Question: I have a dialog box that is called once an ajax call loads an image with an unknown size. I have a max height and max width. I have found similar issues, but the answers have not solved my problem. As of now I am taking the screen width and dividing it by 4 to set a X coordinate. Hoever this does not exactly center the window.
'''
var windowWidth = $(window).width()
var modalCenter = windowWidth/4;
$("#userImage").dialog({
autoOpen: false,
modal: true,
width: 'auto',
create: function (event, ui) {
$(this).css("maxWidth", "700px");
},
height: 'auto',
maxHeight: 600,
show: { effect: 'fold', duration: 250 },
position: [modalCenter, 100],
buttons: {
Cancel: function () {
$(this).dialog("close");
},
Crop: function () {
var x = $('#x').val();
var y = $('#y').val();
var w = $('#w').val();
var h = $('#h').val();
if (!checkCoords())
return false;
$.ajax({
url: "CropImage.aspx?x=" + x + "&y=" + y + "&w=" + w + "&h=" + h,
cache: false
}).done(function (html) {
//another ajax call will get all images as a list and display them where they can be set as primary images/subImages
})
}
}
});
'''
Here is an image:

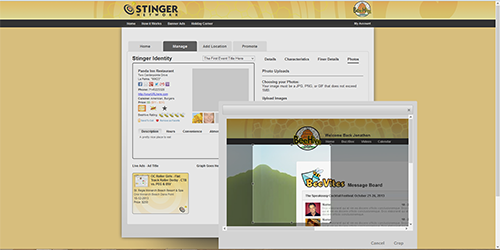
Answer: I wanted to answer my own question. Once the ajax call is done and the modal opened, I then take half of the 'window width' and half of the 'Dialog width'. I then subtract the dialog width from the window width and set the 'left' position to that new number.
I use an interval as a delay to get the full width of the dialog. It takes approx 250 miliseconds for it to open.
'''
$('#userImage1').dialog('open');
var windowWidth = $(window).width();
var i = setInterval(function () {
dialogWidth = $('.ui-dialog').width();
dialogCenter = dialogWidth / 2;
modalCenter = windowWidth / 2 - dialogCenter;
$('.ui-dialog').css('left', modalCenter);
clearInterval(i);
}, 300);
'''